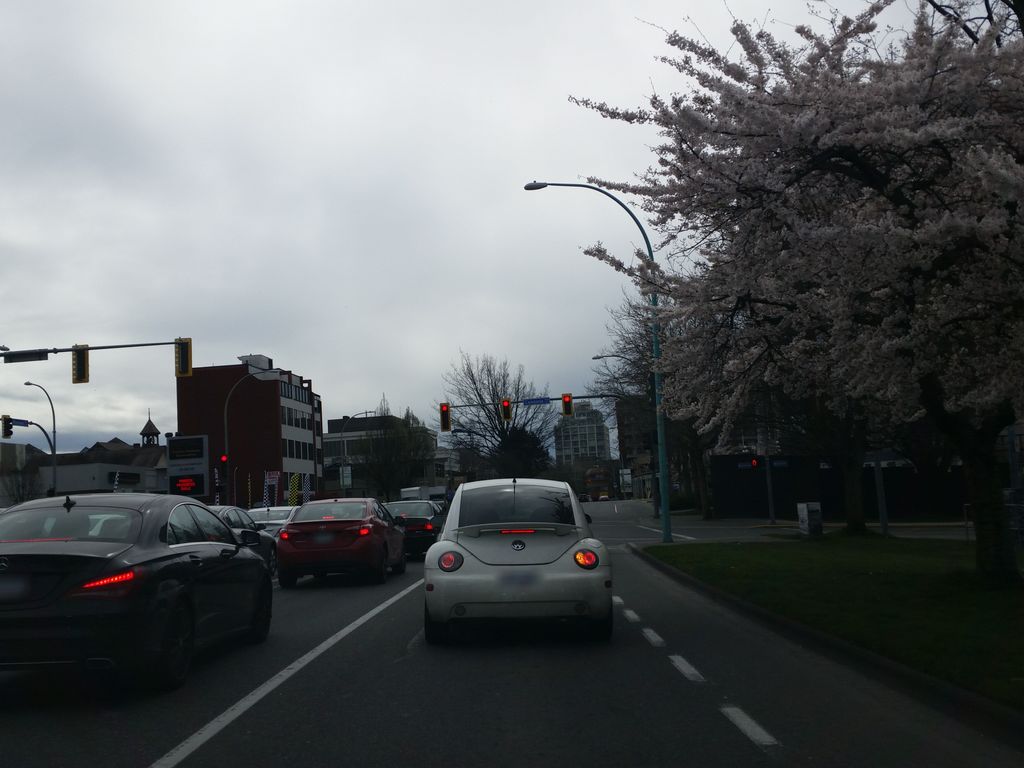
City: victoria